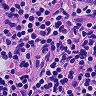
Metastatic tissue present: no